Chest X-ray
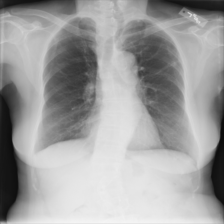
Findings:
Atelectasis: negative
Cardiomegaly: negative
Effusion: negative
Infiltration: negative
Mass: negative
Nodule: negative
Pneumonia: negative
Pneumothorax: negative
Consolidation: negative
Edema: negative
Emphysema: negative
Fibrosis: positive
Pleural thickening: positive
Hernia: negative